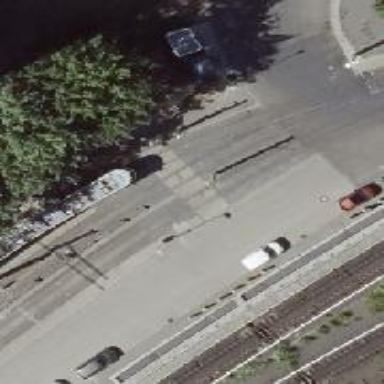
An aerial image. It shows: Tram railway with contact lines for electrification.